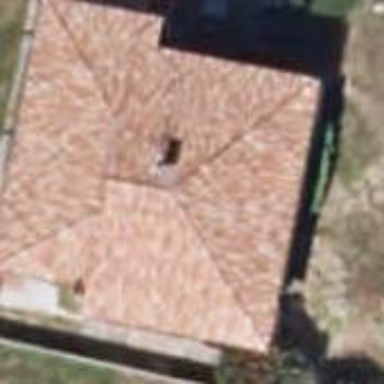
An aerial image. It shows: Simple house.